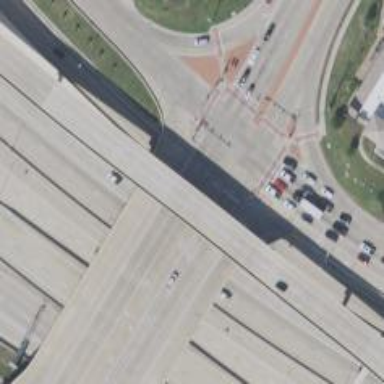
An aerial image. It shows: Secondary link road with bridge.